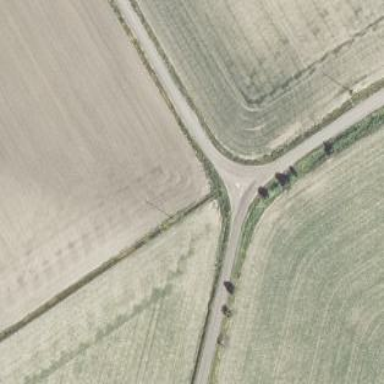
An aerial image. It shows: Unclassified road for motor sports.